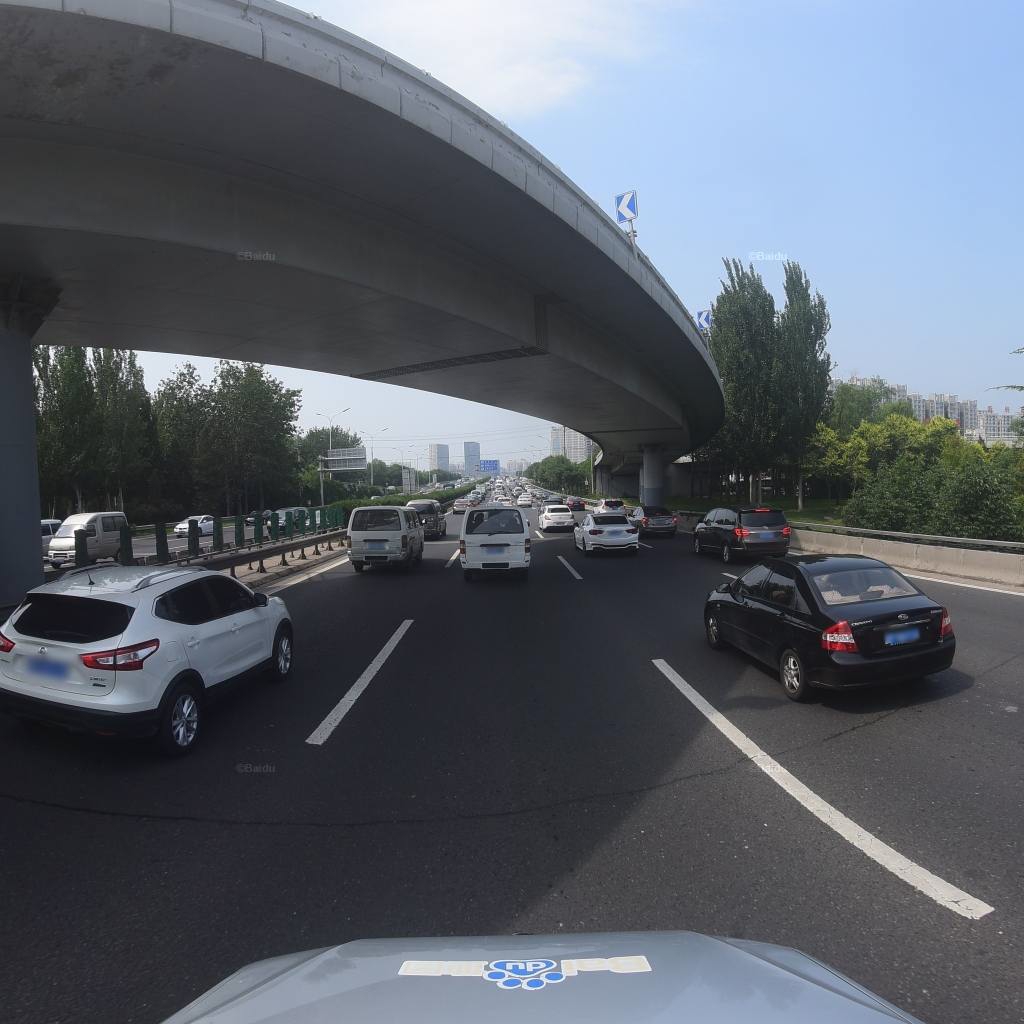
Region: Fengtai
Road damage annotations: transverse patch